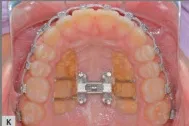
G-L) Completion of maxillary molar distalization.
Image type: medical_photograph (oral_photograph)